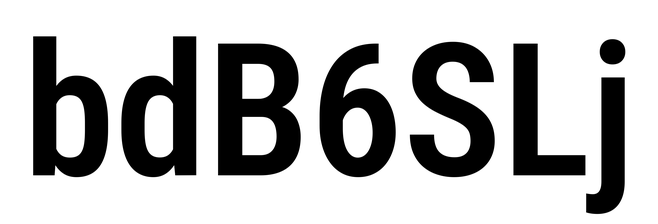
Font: Roboto_Condensed_SemiBold